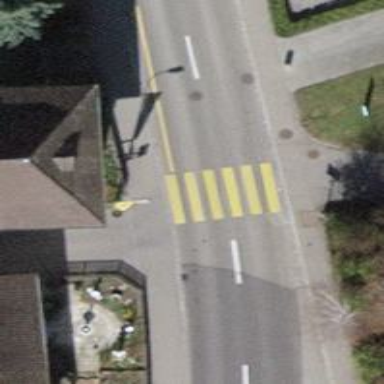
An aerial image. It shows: Tertiary road with sidewalks on both sides.